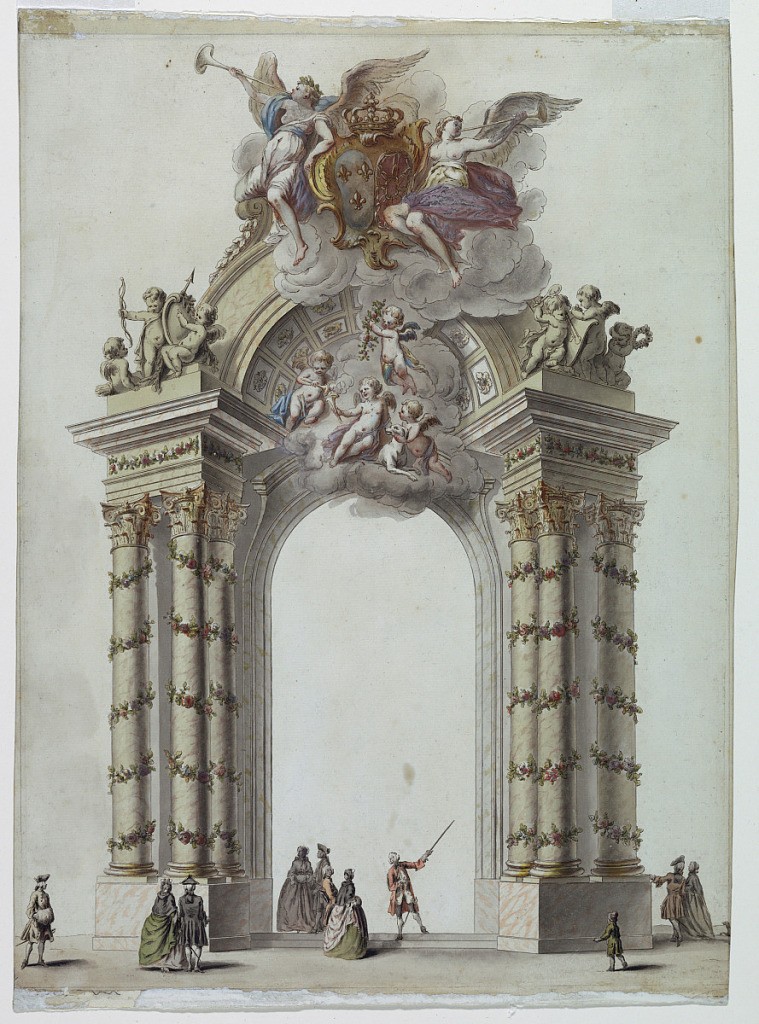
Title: Gate to the Temple of Hymen, Pavilion Erected in the Place Dauphin, Paris, France
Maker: Charles-François Hutin, French, 1715 - 1776
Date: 1745
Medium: Pen and black ink, brush and watercolor, white gouache (oxidized), over graphite on thick white wove paper
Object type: Drawing
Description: A large arched gate with columns at either side wrapped with decorated garlands. Groups of putti sculptures at the top of each set of columns holding shields, bows, and arrows. At the upper center of the arch, an apparition of winged angelic figures seated upon clouds, male and female figures at top flanking coat of arms and blowing bugles. Below them, a group of putti with a dog reclining upon a cloud. At ground, groups of figures, one man pointing his walking stick towards the upper right of the gate. At lower left, a child.